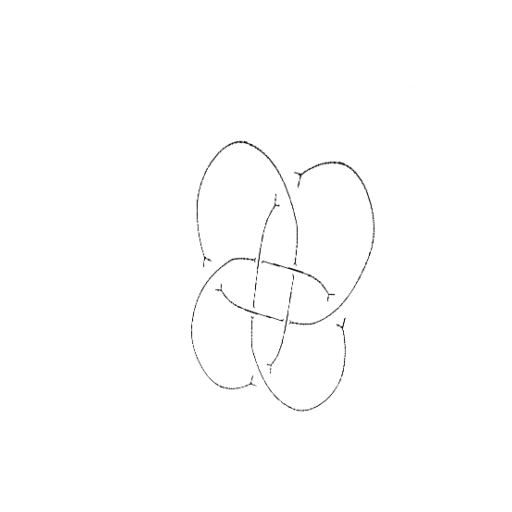
Crossing number: 8